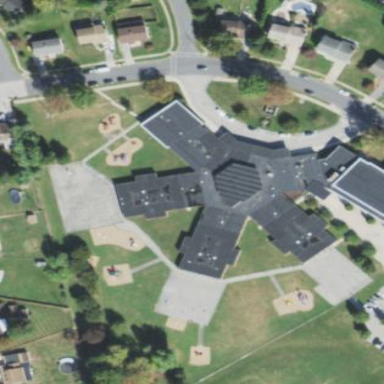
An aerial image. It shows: School building with school amenities.